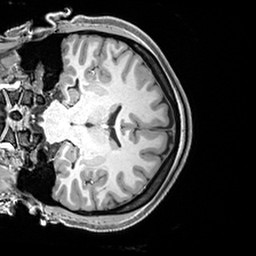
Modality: T1w
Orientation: coronal
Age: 18
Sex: female
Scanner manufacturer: siemens
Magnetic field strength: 3 T
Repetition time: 2.4 s
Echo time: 0.00217 s